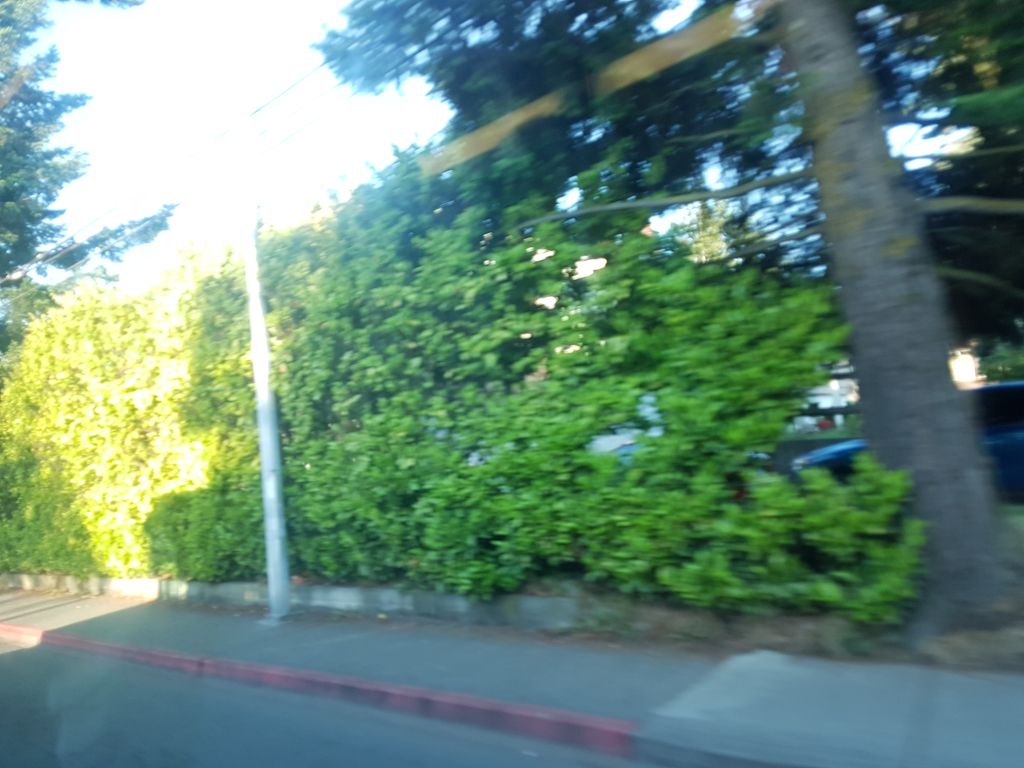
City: victoria